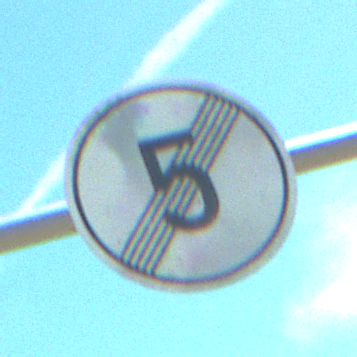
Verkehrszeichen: EndeGeschwindigkeit5
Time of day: Midday
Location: Outdoor (Special)
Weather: PartlyCloudy
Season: NotSpecified
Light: Natural